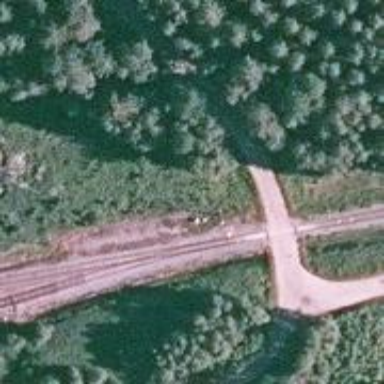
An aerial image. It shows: Continuous rail track.